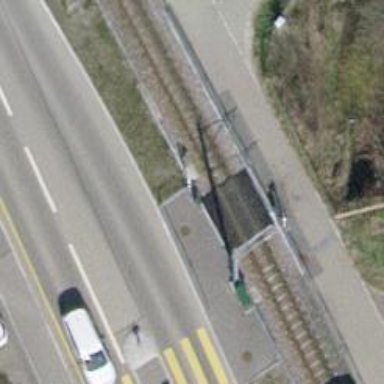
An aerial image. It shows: Railway crossing.